Field crop: maize
Growth stage: 2
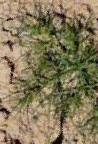
Species: salsola